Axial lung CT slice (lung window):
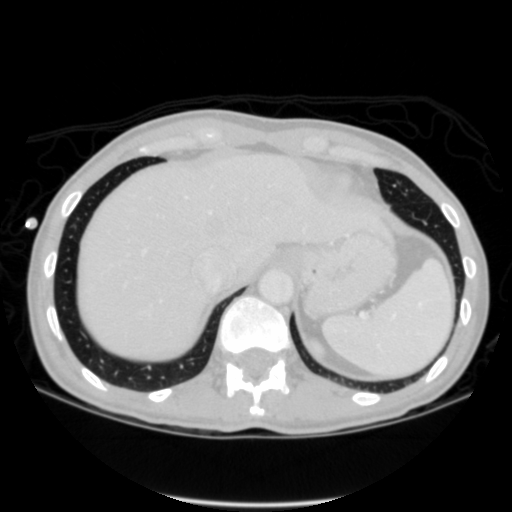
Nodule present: no